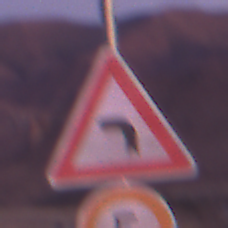
Verkehrszeichen: KurveLinks
Zusatzzeichen unten: Geschwindigkeit5
Umgebung: Outdoor, Nature
Tageszeit: Dawn
Wetter: PartlyCloudy
Licht: Natural
Jahreszeit: NotSpecified
Kontrast: MediumContrast